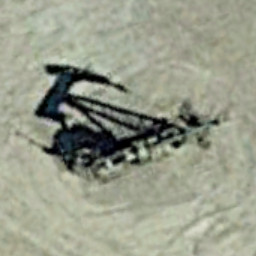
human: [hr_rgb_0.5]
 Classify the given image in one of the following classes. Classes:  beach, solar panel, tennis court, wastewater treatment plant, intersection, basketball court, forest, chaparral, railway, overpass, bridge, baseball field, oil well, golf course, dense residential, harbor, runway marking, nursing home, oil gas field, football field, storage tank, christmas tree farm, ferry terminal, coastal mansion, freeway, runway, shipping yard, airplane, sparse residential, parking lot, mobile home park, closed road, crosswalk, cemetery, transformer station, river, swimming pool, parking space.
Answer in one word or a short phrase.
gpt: oil well